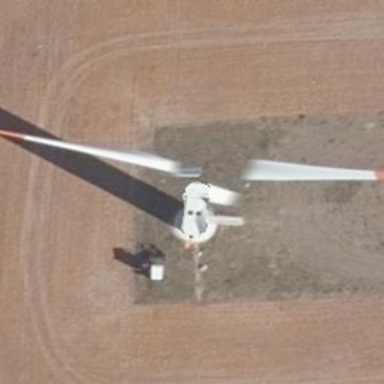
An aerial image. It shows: Wind power generator utilizing wind turbines.